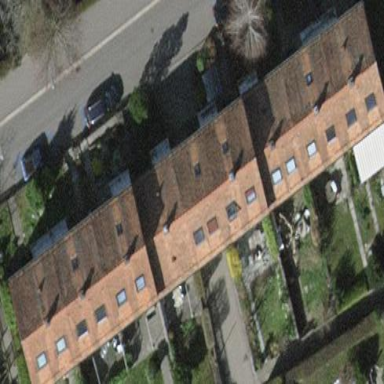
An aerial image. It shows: Terrace building with gabled roof.